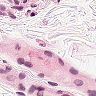
Metastatic tissue present: no